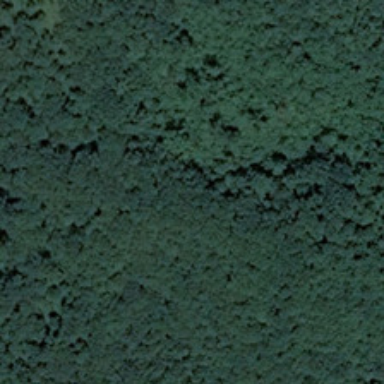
Many green trees are in a forest .